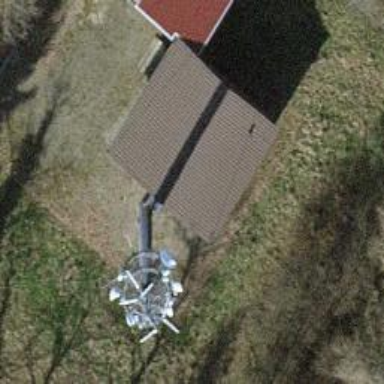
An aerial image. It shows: Antenna made by man.